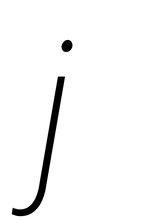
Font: Roboto-Italic_Condensed_ExtraLight_Italic